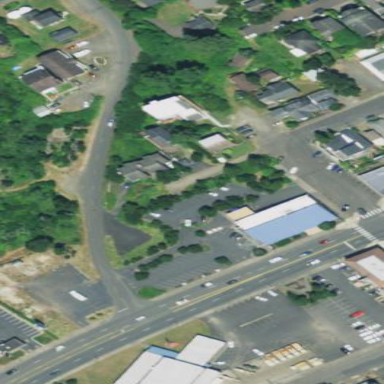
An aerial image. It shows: Parking area.